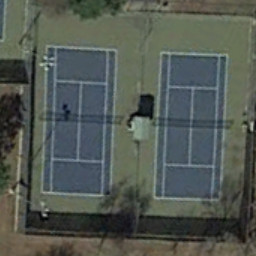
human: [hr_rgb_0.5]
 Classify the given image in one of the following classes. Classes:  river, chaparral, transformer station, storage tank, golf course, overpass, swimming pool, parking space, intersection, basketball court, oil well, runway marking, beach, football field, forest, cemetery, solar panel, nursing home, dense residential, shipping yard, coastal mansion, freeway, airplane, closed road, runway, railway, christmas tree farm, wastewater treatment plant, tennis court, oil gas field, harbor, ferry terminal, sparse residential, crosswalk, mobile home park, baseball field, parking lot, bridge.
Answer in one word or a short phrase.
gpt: tennis court